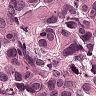
Metastatic tissue present: yes